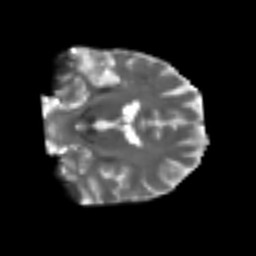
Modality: T2w
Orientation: coronal
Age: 47
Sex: male
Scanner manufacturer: siemens
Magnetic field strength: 3 T
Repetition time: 4.999 s
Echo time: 0.07946 s